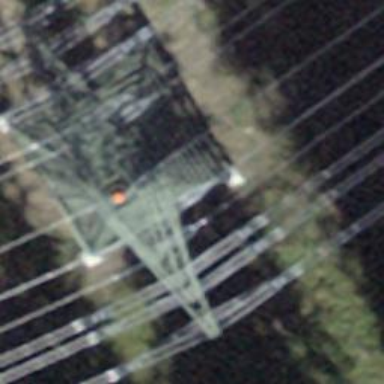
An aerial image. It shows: Lattice structure tower used for power transmission.